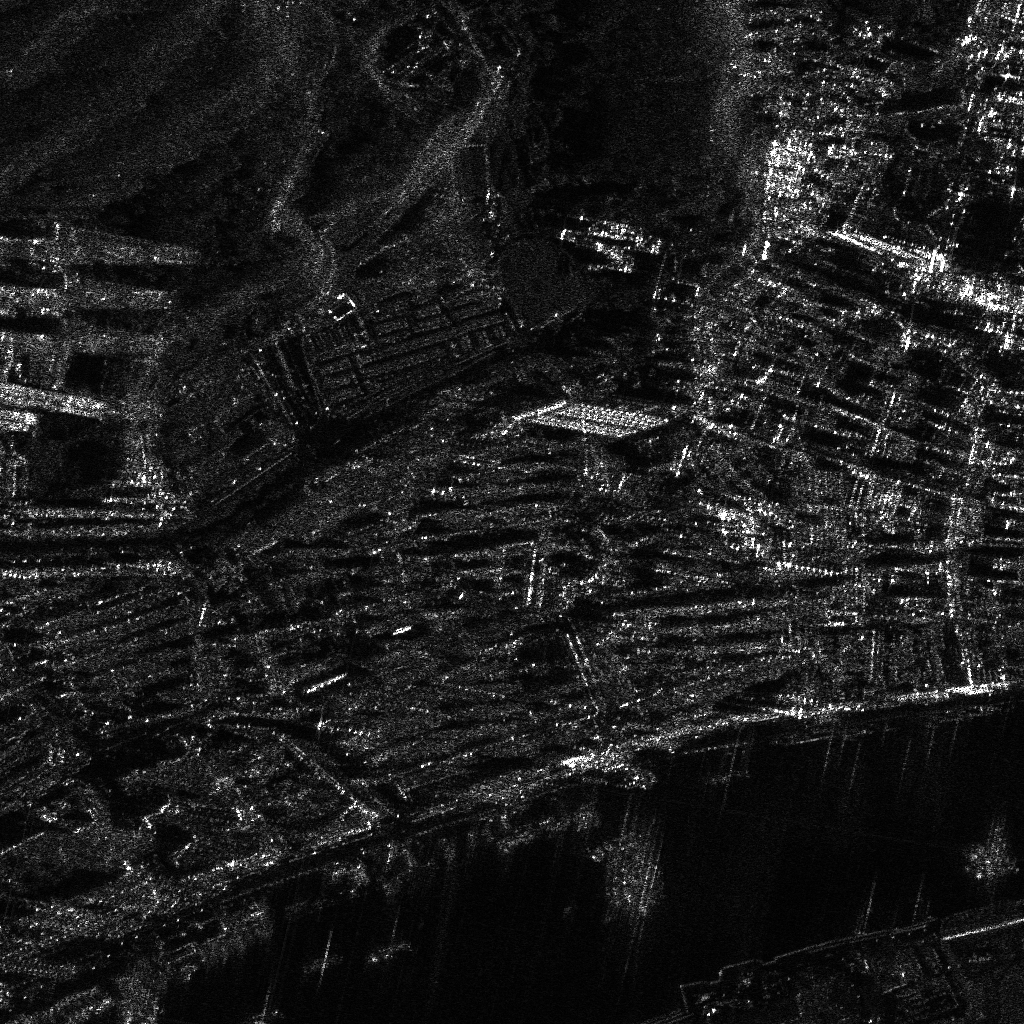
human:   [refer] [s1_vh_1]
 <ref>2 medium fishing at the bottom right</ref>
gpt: <box>[[94, 82, 98, 83, 5], [94, 83, 98, 84, 5]]</box>

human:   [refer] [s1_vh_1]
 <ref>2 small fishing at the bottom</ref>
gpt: <box>[[30, 91, 31, 96, 78], [37, 90, 38, 95, 78]]</box>

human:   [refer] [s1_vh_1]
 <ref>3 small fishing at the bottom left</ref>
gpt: <box>[[13, 97, 13, 101, 88], [12, 96, 13, 100, 88], [25, 96, 26, 101, 78]]</box>

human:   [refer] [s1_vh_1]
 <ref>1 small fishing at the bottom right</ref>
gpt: <box>[[96, 83, 97, 87, 84]]</box>